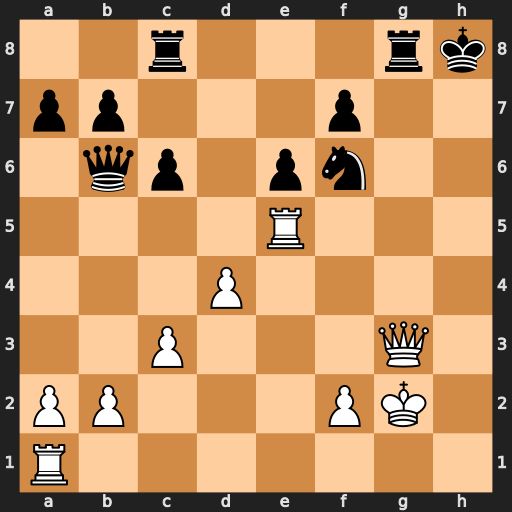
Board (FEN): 2r3rk/pp3p2/1qp1pn2/4R3/3P4/2P3Q1/PP3PK1/R7
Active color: w
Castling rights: -
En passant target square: -
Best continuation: Rh1+ Nh7 Rxh7+ Kxh7 Rh5#